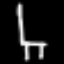
Label: chair